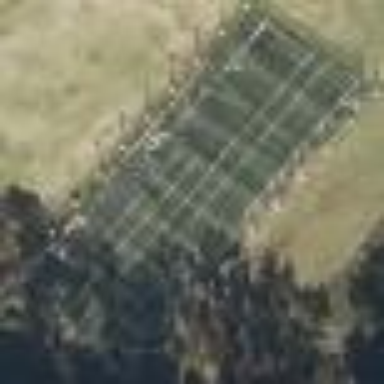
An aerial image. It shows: Batting cage for sports.